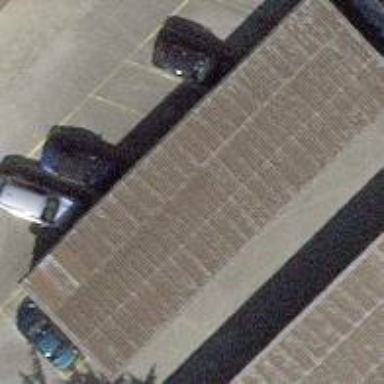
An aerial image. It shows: Group of garages.